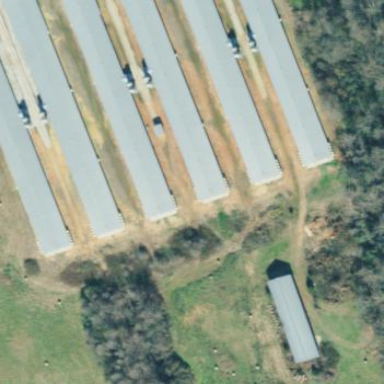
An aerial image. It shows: Poultry house.